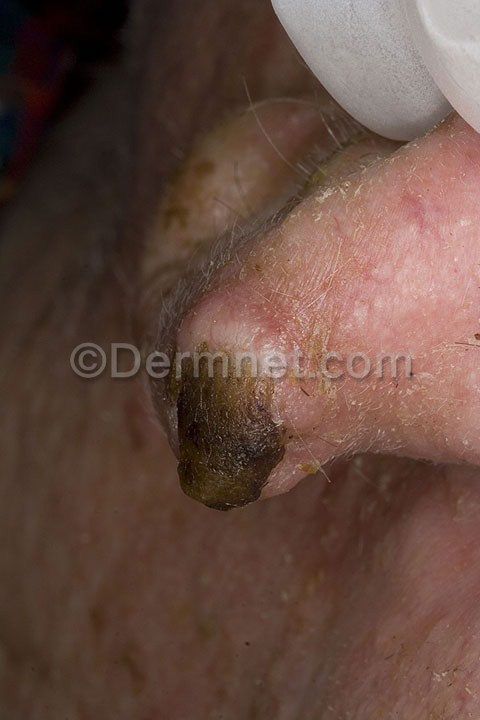
Disease: Seborrheic Keratoses and other Benign Tumors